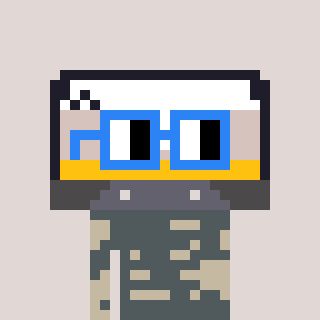
a pixel art character with square blue glasses, a cassette tape-shaped head and a bege-colored body on a warm background